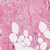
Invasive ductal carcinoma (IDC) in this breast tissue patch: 0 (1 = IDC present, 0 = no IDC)